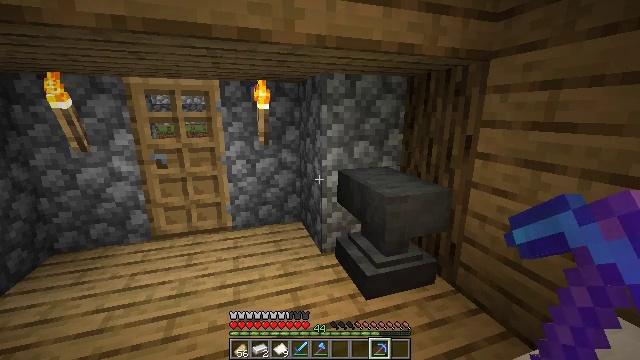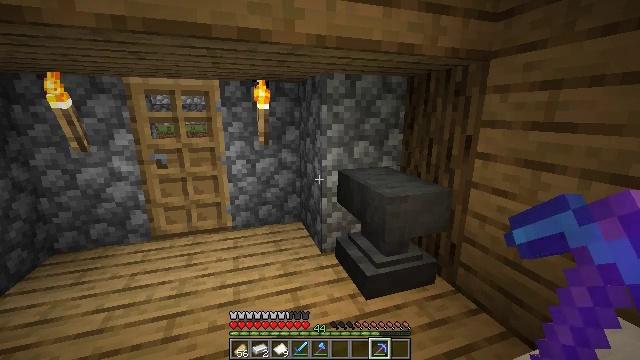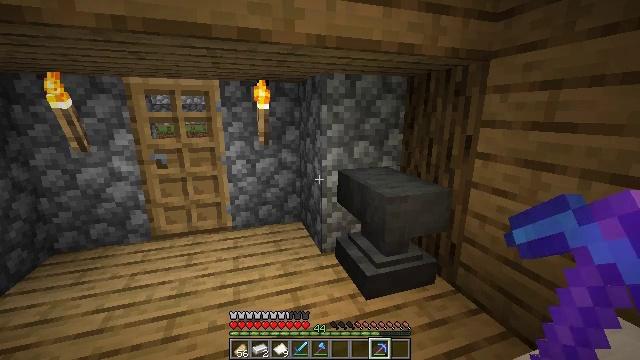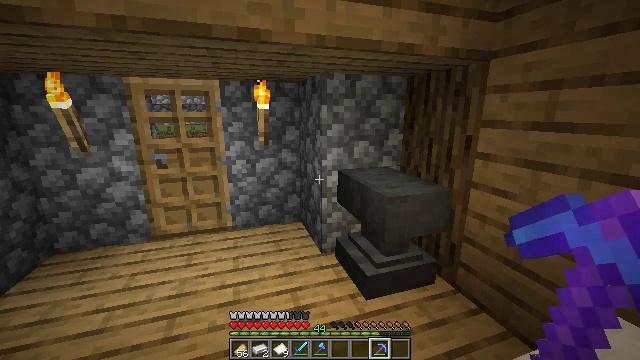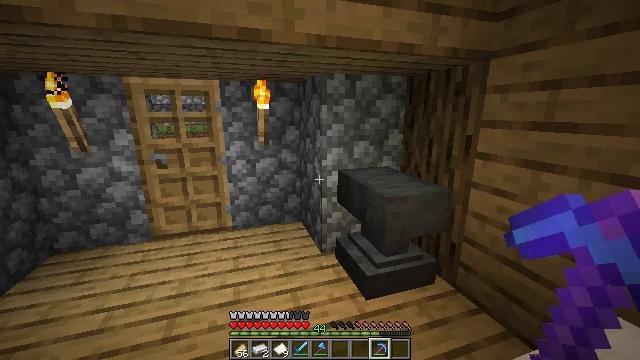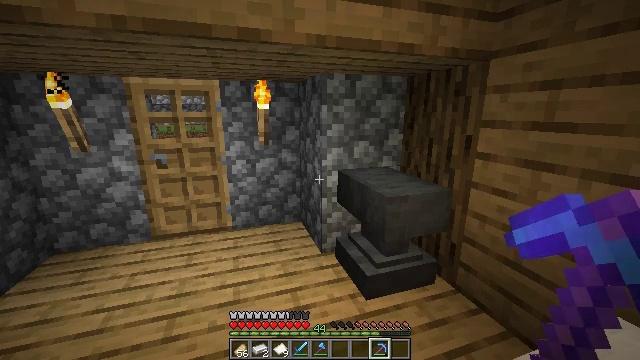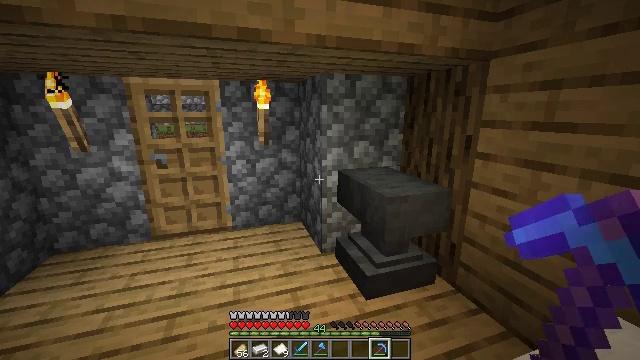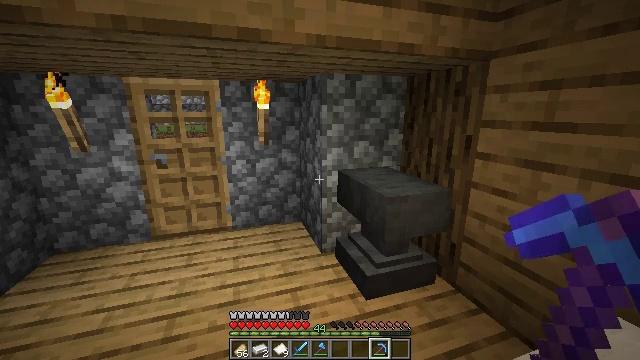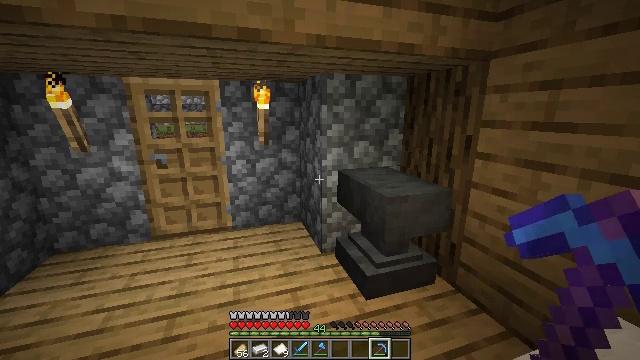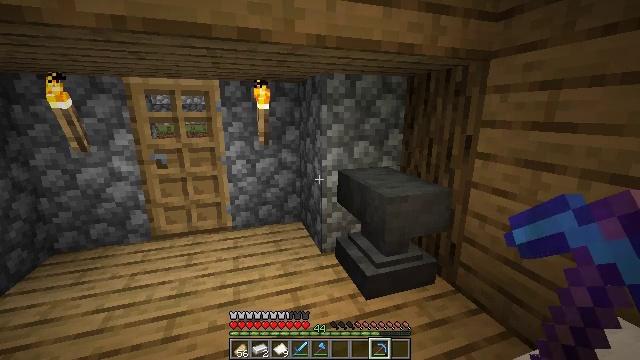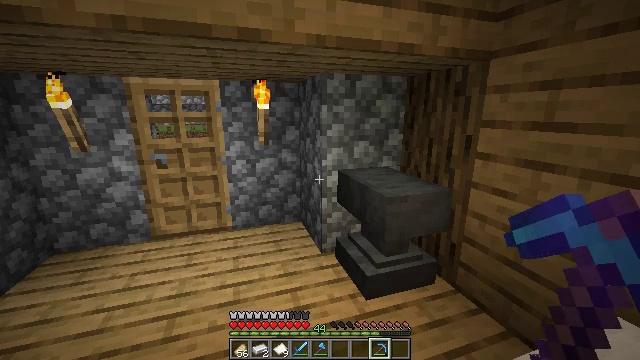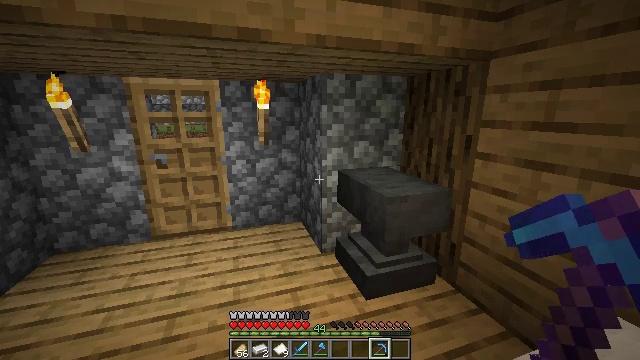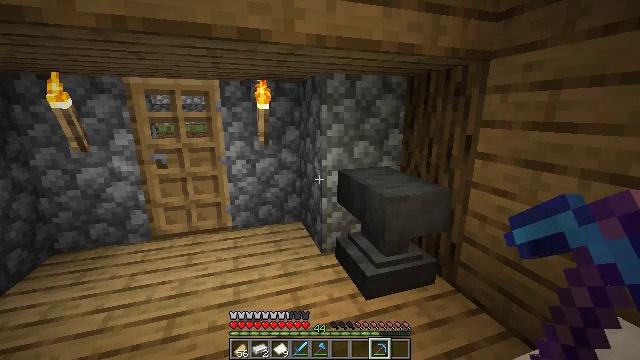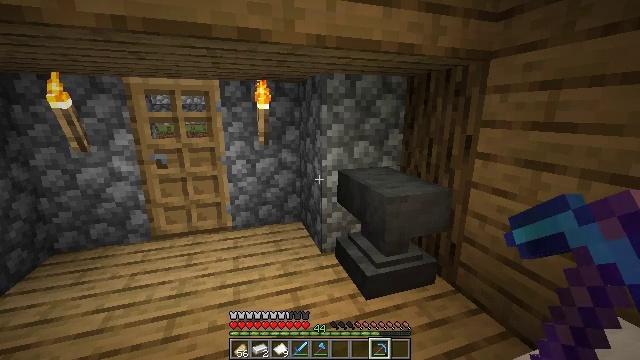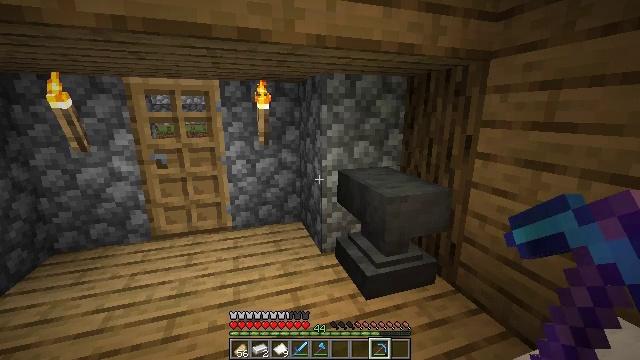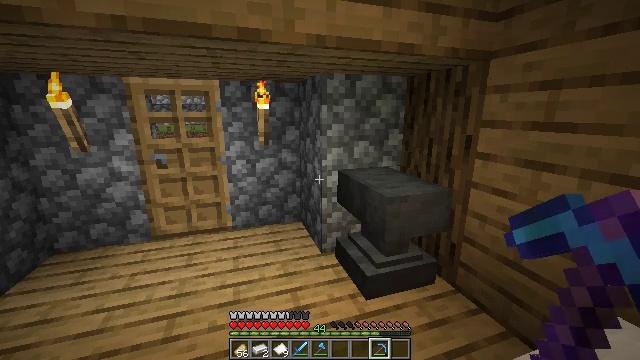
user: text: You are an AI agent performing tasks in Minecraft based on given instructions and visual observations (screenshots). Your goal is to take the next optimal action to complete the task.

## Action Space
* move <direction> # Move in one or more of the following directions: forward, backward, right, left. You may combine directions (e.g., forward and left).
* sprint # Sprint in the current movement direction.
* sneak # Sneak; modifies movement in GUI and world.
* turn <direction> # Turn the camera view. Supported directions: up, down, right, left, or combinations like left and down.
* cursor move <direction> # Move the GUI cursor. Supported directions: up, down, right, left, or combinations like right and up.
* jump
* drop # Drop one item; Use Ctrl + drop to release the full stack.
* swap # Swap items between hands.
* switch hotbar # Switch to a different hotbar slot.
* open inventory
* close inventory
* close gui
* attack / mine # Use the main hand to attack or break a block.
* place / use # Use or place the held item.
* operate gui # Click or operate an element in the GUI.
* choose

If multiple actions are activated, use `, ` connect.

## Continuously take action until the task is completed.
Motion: motion action
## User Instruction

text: Gather grass block for landscaping.
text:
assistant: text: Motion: no_op
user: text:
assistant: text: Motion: no_op
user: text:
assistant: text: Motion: no_op
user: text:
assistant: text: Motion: no_op
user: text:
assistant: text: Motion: no_op
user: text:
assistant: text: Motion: no_op
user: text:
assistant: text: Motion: no_op
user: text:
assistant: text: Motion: no_op
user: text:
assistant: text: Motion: no_op
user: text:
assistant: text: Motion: no_op
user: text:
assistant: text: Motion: no_op
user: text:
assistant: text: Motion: no_op
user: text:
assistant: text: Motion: no_op
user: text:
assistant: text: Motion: no_op
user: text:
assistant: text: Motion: no_op
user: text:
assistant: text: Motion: no_op
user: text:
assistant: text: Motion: no_op
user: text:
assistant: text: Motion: no_op
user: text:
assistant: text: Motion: no_op
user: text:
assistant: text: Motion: no_op
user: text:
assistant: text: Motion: no_op
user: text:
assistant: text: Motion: no_op
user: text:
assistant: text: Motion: no_op
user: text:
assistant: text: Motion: no_op
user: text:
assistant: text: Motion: no_op
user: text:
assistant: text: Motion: no_op
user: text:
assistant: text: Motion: no_op
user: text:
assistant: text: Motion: no_op
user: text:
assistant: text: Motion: no_op
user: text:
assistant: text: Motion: no_op